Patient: sex F, age 63
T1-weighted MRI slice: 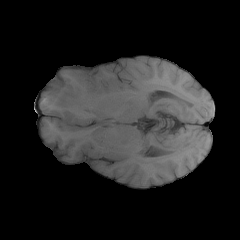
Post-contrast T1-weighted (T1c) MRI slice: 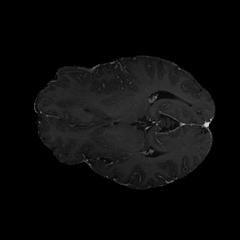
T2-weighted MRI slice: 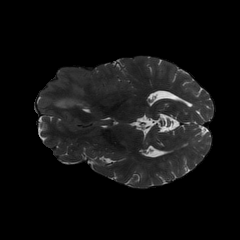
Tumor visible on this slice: yes
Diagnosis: Glioblastoma, IDH-wildtype
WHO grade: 4